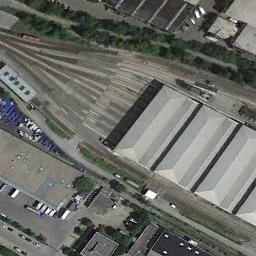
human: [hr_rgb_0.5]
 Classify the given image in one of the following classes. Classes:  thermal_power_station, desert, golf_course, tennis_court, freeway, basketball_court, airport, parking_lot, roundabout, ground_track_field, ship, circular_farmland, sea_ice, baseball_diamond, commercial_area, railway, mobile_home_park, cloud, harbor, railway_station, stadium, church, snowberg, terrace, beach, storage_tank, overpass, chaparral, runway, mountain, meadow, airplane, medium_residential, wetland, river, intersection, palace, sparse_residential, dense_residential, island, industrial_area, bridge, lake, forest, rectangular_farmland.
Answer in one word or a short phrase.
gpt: railway_station